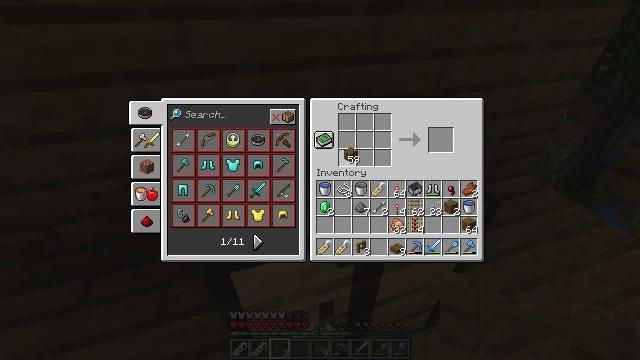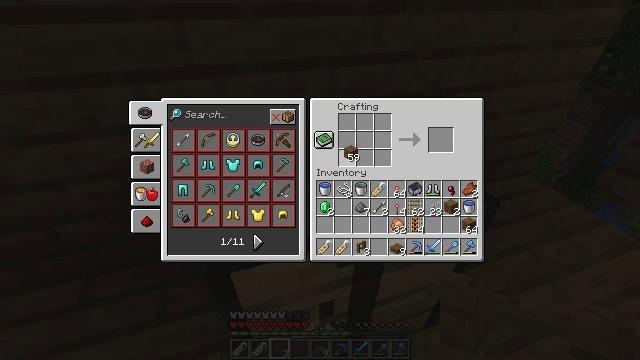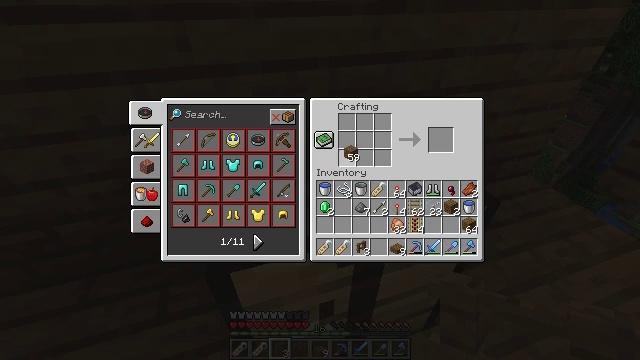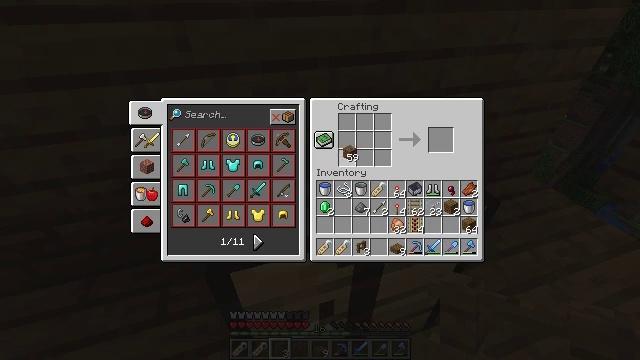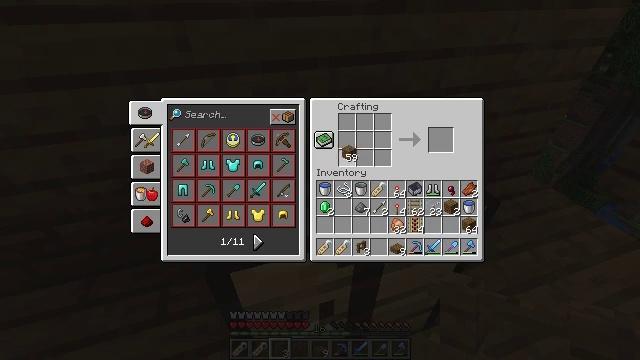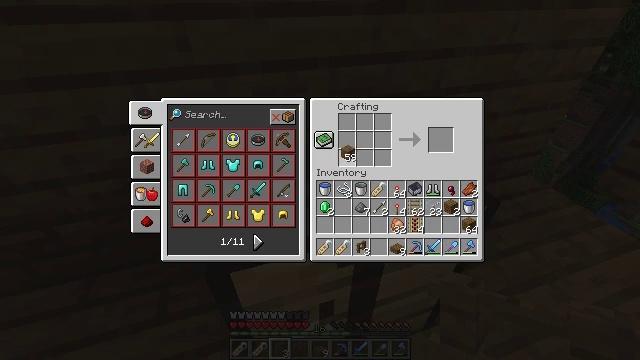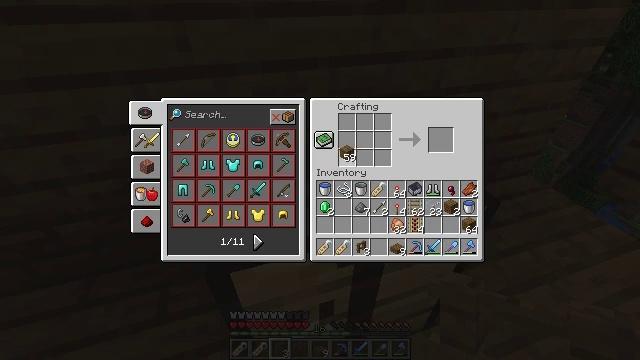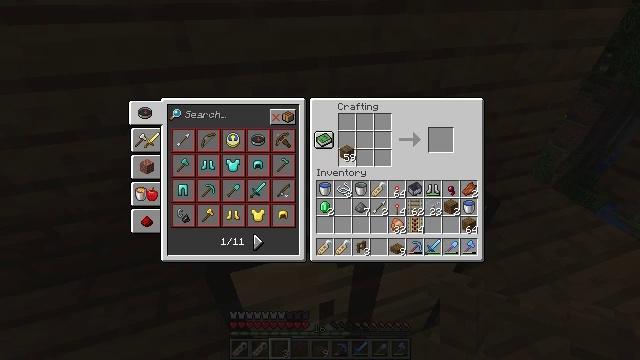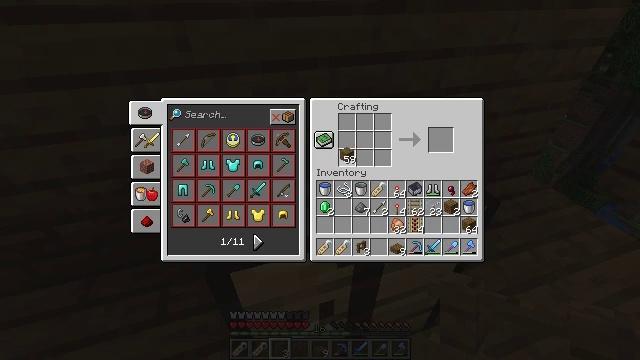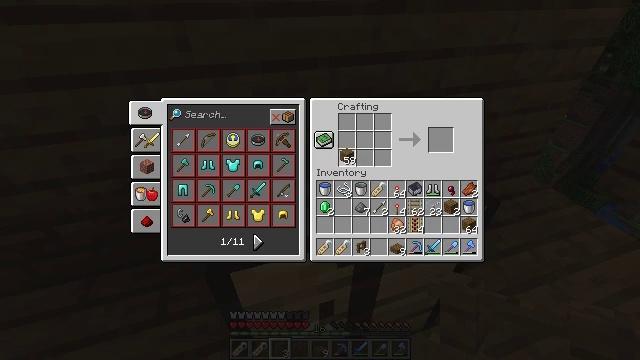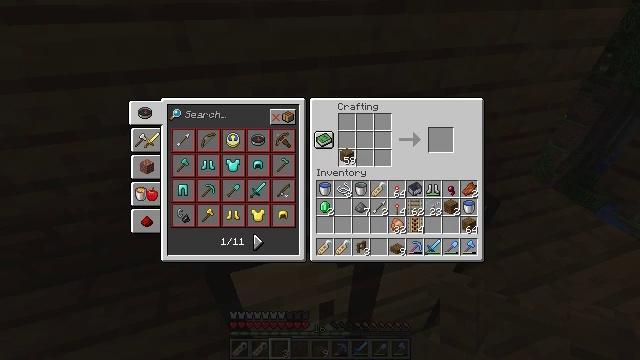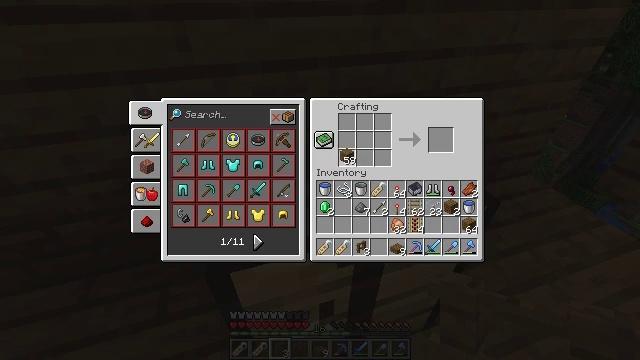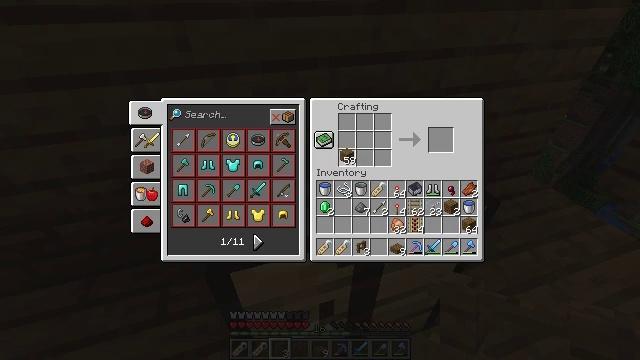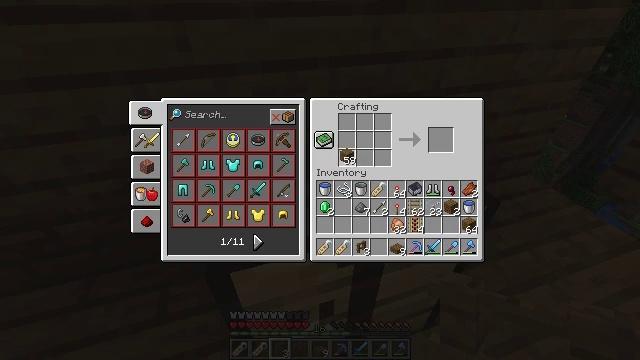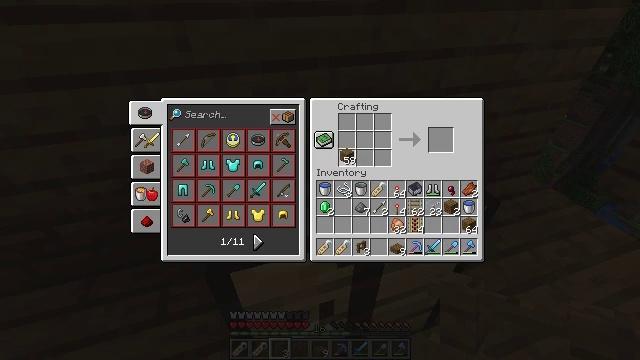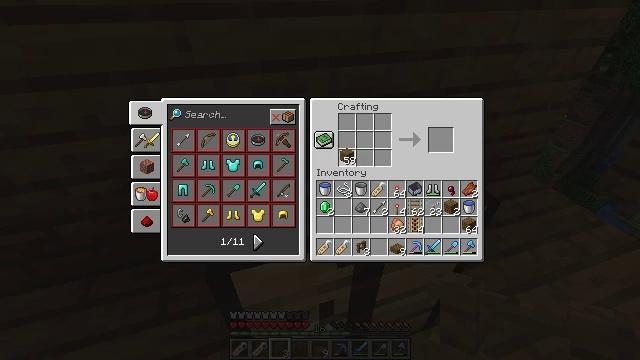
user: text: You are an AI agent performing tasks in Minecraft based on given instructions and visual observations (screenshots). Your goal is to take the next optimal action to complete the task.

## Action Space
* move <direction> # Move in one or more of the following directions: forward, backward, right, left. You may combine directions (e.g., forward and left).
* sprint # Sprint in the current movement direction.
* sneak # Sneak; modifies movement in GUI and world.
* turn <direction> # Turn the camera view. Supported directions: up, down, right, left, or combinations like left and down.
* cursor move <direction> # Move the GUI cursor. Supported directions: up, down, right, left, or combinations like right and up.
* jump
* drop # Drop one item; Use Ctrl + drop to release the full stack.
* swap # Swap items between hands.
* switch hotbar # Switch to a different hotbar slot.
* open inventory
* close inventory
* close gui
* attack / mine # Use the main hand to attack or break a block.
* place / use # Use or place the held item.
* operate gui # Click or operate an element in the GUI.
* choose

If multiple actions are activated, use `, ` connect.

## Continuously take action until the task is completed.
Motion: motion action
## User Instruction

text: Use the crafting table to make a spruce pressure plate.
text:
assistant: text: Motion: no_op
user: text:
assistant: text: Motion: no_op
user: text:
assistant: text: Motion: no_op
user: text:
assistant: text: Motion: no_op
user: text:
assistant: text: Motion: no_op
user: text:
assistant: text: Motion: no_op
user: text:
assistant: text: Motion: no_op
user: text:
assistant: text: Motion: no_op
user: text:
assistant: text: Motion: no_op
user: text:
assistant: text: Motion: no_op
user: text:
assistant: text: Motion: no_op
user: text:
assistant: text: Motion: no_op
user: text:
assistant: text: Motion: no_op
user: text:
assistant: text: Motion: no_op
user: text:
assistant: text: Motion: choose
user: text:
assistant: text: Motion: choose
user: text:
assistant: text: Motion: choose
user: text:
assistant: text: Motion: choose
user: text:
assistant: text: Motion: choose
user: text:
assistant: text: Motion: choose
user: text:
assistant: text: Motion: choose
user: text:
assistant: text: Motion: choose
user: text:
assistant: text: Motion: choose
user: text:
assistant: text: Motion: choose
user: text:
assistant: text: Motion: choose
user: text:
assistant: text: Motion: choose
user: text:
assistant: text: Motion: choose
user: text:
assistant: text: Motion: choose
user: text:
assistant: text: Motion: choose
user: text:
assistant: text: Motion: choose